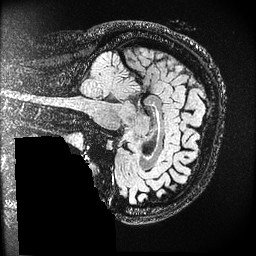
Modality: FLAIR
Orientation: sagittal
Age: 25
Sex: female
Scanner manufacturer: ge
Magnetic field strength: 3 T
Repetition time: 4.802 s
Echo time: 0.1169 s